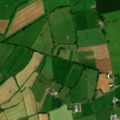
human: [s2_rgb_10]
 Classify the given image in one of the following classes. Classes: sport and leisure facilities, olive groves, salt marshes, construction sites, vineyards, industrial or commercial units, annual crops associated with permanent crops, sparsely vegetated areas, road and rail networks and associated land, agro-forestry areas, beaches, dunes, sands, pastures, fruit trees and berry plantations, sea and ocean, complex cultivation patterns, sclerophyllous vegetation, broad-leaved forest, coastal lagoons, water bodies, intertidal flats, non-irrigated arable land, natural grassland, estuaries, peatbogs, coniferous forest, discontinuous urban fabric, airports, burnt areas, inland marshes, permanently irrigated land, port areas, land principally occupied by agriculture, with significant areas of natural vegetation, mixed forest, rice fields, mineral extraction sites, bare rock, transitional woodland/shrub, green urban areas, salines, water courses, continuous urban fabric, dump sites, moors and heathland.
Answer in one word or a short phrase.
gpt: non-irrigated arable land, pastures